Question: Scenario:
I am trying to use Google spreadsheet to do something like this:
I've a set of Blog URL's (more than 50) for which I want to fetch title
Currently I am using the formula:

The Problem w/ this approach is that ImportXML calls are limited to 50 per spreadsheet and I've more than 50.
I browsed/searched - found out that we can use ImportXML calls in google apps script but did not found any example.
I found this: <URL> but I was hoping to use ImportXML function.
Can anyone describe or point to a resource where they have used ImportXML in a google apps script? Thanks!
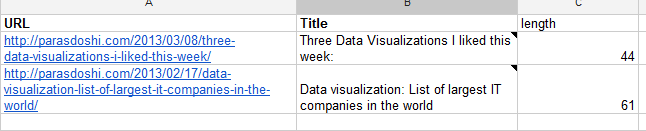
Answer: I would use a few spreadsheets, then pull the results together into a master spreadsheet, or are you doing >1000 or so. If you have lots, the XML_tutorial link you have is the place to start.
But last time I checked, google-apps-script does not support google spreadsheet functions, if I remember, the feature request to support all spreadsheet functions in GAS was rejected.